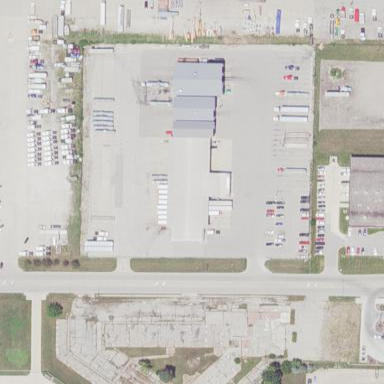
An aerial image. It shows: Industrial area.